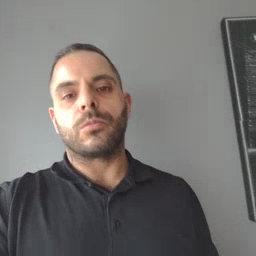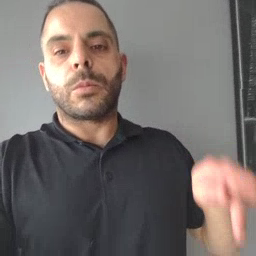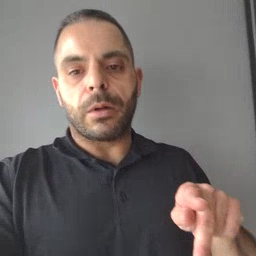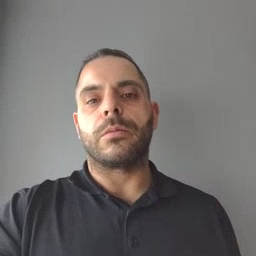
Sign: puppy